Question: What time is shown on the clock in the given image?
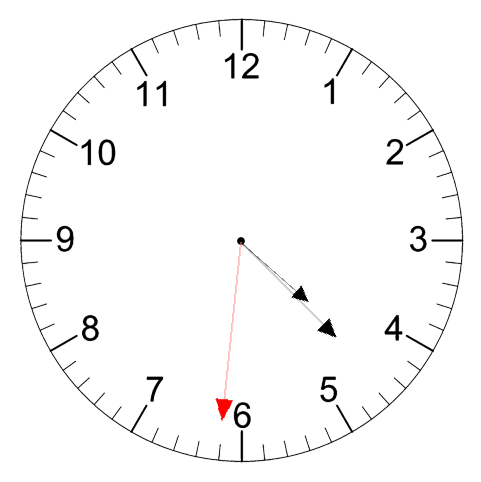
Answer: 04:22:31